Question: I use 'SignalR' on 'JavaScript'.
I have two objects: an 'Connection' object and an 'Hub Proxy' object:
'''
var connection = $.hubConnection();
connection.url = 'http://localhost:xxx/signalr';
var contosoChatHubProxy = connection.createHubProxy('ChatHub');
'''
I want these two objects to be recognized in some 'HTML' pages, I tried to put them in 'SessionStorage' so I had to convert them to JSON:
'''
sessionStorage["connection"]= JSON.stringify(connection);
sessionStorage["proxyHub"]= JSON.stringify(contosoChatHubProxy);
'''
I got the following error:
'''
"Converting circular structure to JSON"
'''
I found about this information in several places, and everywhere was written that should determine the .
The question is what is the real object?
Below there is a picture of the connection object from Console:

Or is there another way to pass object between pages without converting it?
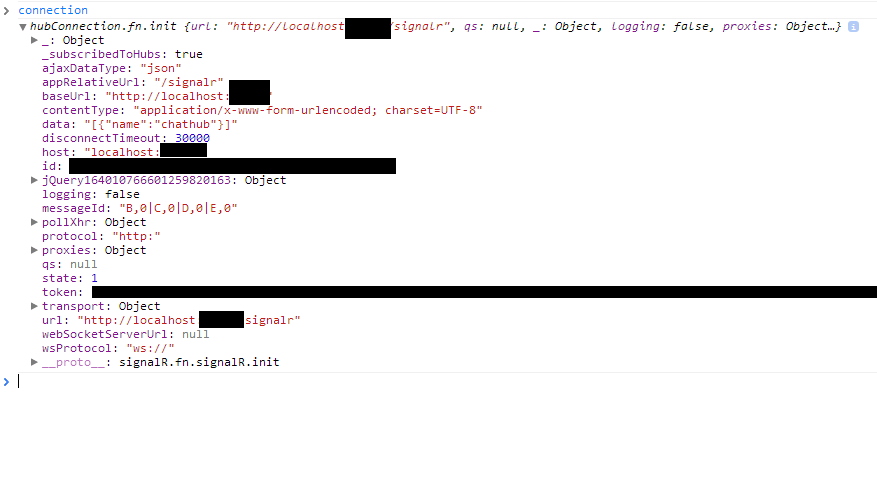
Answer: A new page requires a new connection. Would love to be proven wrong.